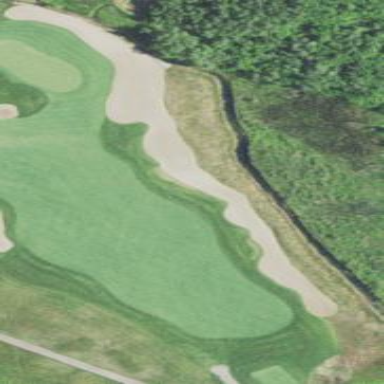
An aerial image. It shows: Sandy area is golf bunker.